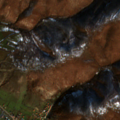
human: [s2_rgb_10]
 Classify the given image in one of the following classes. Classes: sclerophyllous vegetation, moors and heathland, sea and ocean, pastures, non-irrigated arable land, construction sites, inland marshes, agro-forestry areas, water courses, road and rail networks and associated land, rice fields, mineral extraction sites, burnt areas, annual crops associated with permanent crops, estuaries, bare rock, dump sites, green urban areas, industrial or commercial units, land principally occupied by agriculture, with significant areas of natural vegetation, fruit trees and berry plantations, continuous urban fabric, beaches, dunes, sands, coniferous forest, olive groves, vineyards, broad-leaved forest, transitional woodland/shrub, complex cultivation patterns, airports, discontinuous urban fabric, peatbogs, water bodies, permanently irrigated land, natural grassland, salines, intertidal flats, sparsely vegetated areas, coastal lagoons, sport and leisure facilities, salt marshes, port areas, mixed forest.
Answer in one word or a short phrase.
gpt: land principally occupied by agriculture, with significant areas of natural vegetation, broad-leaved forest